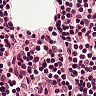
Metastatic tissue present: no